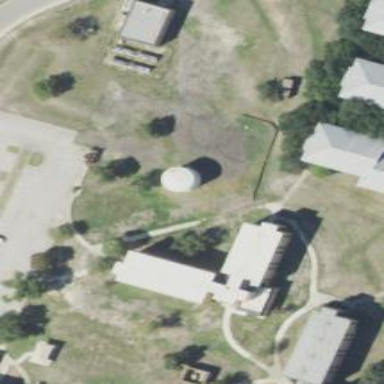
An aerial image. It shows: Water tower that is man-made.